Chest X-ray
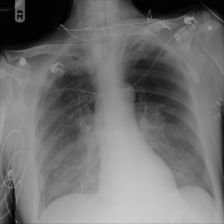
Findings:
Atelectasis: negative
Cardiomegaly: negative
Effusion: negative
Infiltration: positive
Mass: negative
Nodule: negative
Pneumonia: negative
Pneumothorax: negative
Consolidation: negative
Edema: negative
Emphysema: negative
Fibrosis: negative
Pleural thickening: negative
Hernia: negative